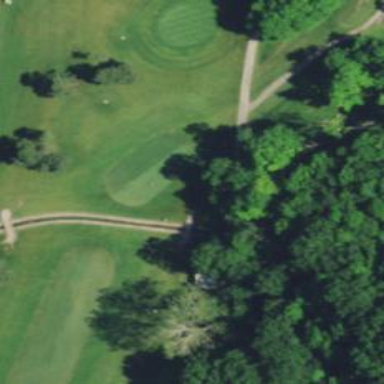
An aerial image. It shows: Service road used as golf cart path.